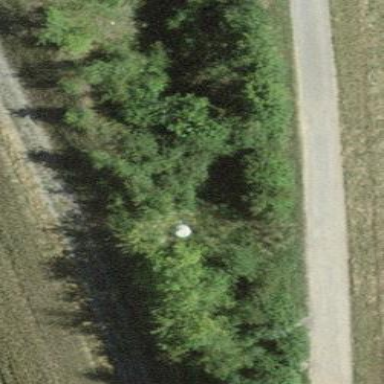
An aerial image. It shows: Hedge barrier.